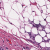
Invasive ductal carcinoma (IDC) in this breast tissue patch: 0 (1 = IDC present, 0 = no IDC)